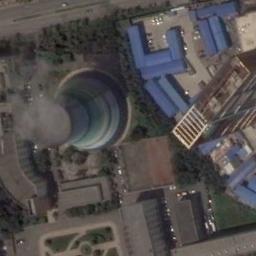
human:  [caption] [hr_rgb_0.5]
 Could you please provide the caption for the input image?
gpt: In the thermal power plant there are plants and machinery, and a cooling tower is steaming .

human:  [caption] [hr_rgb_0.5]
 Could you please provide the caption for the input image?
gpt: There is a row of white buildings next to the thermal power station .

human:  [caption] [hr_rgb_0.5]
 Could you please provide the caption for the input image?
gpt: A lot of buildings are near the thermal power station .

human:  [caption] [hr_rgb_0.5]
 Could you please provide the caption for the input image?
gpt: The thermal power station is next to some buildings and trees with white mist above .

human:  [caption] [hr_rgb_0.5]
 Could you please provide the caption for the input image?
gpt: There are some blue buildings and a chimney on the thermal power station .